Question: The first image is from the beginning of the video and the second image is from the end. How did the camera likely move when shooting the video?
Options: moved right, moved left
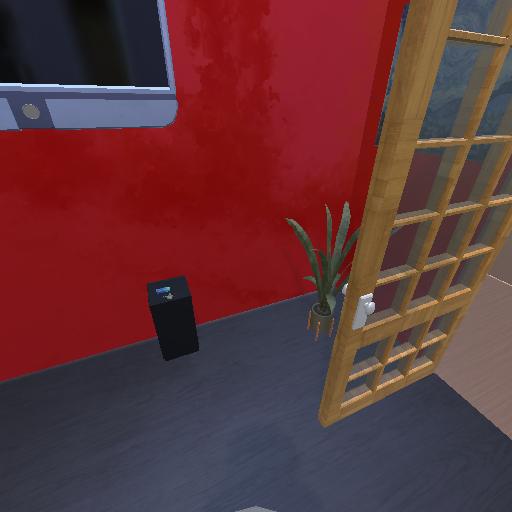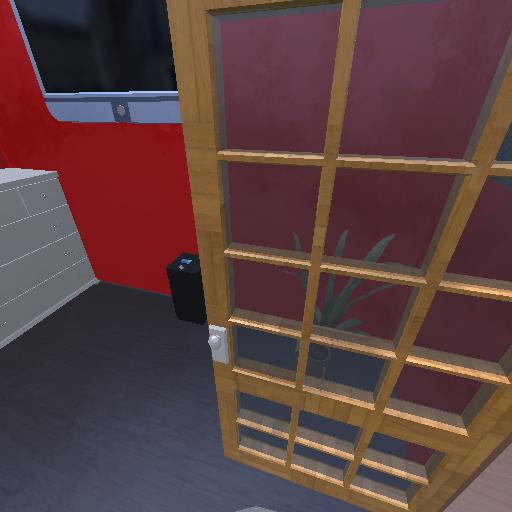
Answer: moved right